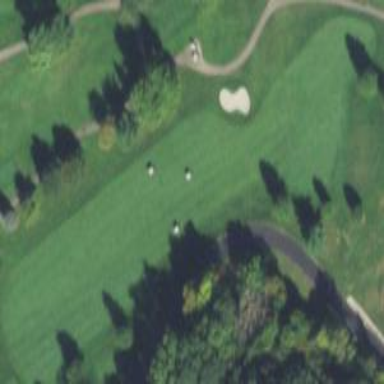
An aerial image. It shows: Grassy area designated as golf fairway.